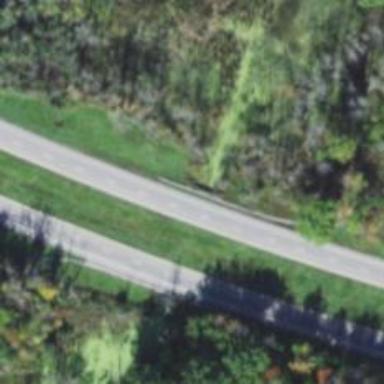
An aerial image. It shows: Culvert tunnel.